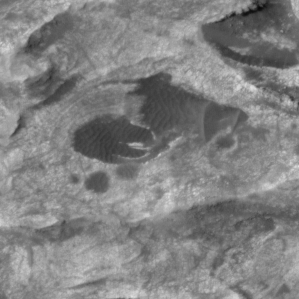
Label: non_frost